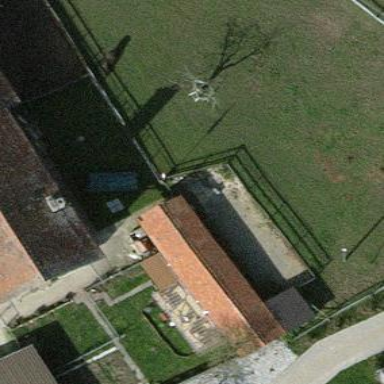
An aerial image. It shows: Shed.